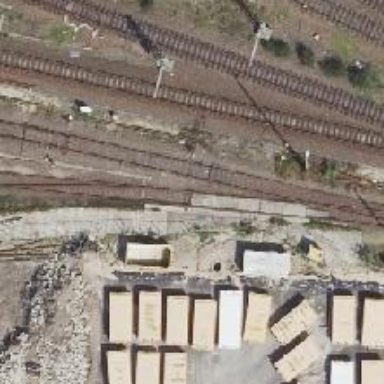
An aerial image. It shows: Railway switch.